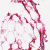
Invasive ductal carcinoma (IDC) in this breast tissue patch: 0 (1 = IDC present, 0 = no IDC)